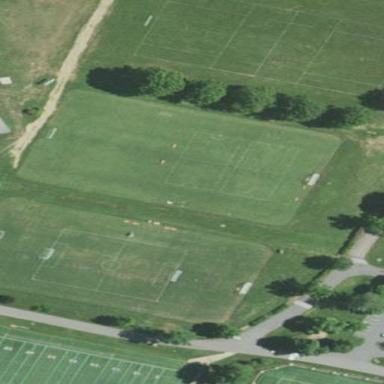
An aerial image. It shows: Soccer pitch designated for leisure and sports activities.